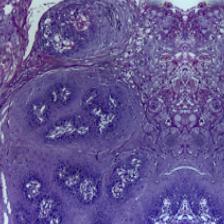
Diagnosis: OSCC